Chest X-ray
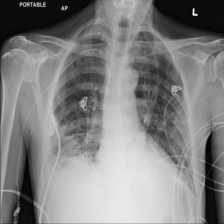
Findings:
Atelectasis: positive
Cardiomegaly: negative
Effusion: positive
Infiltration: negative
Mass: negative
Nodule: negative
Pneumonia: negative
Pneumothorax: negative
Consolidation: positive
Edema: negative
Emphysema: negative
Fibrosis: negative
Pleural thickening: positive
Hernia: negative